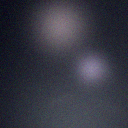
Screen state: off